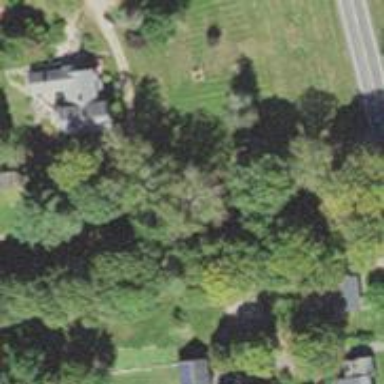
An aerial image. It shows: Residential driveway used as service road.